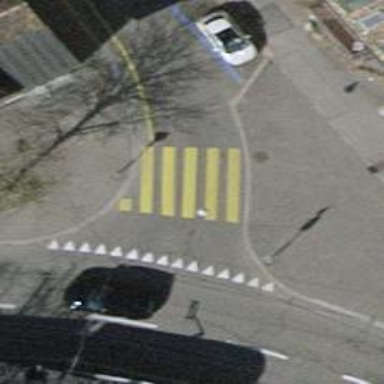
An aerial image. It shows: Kerb barrier.